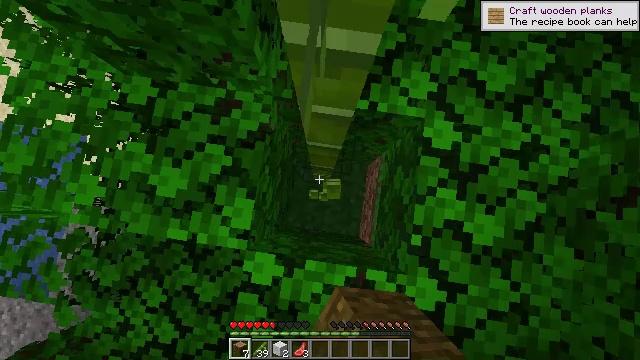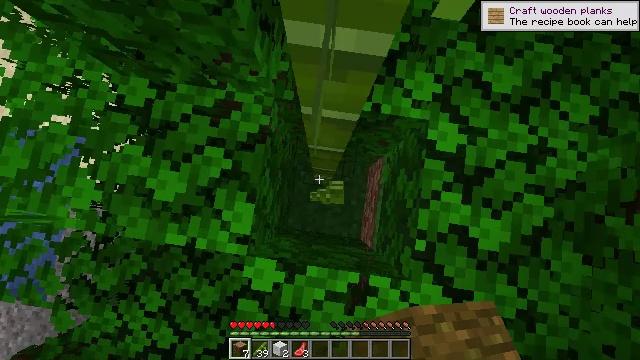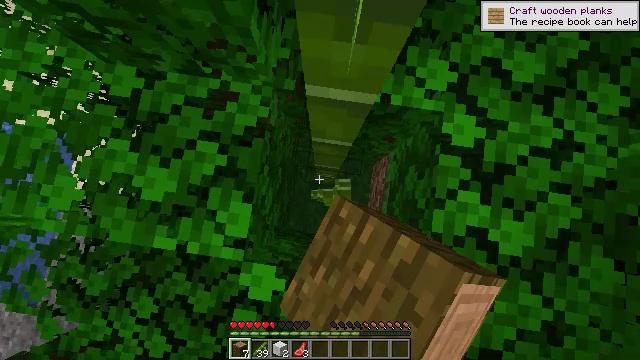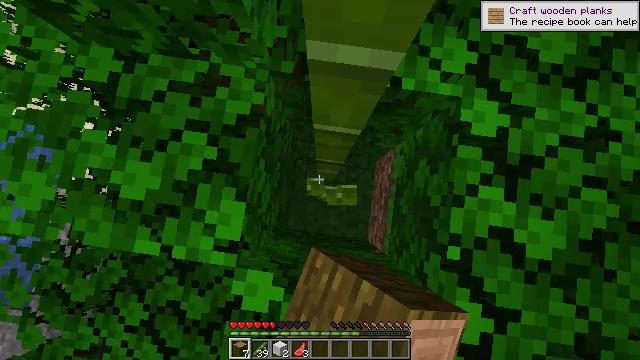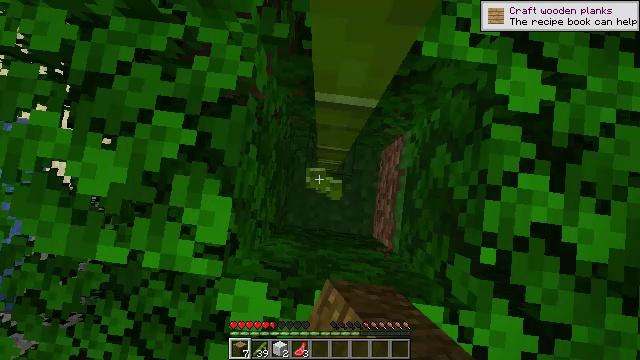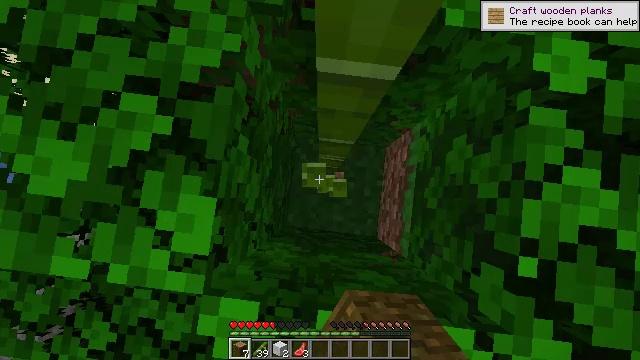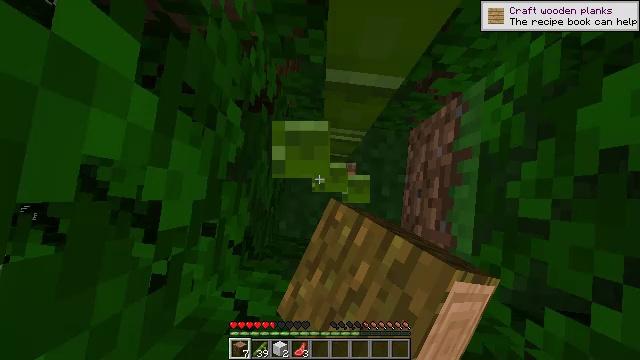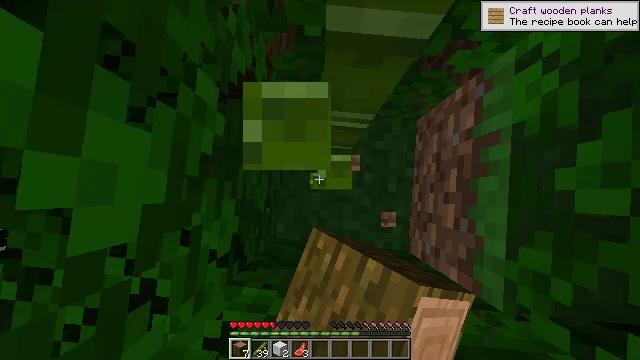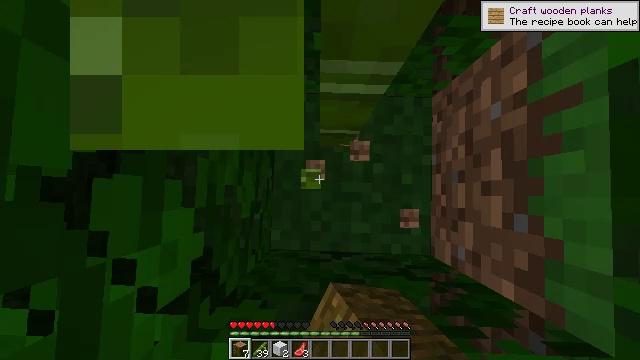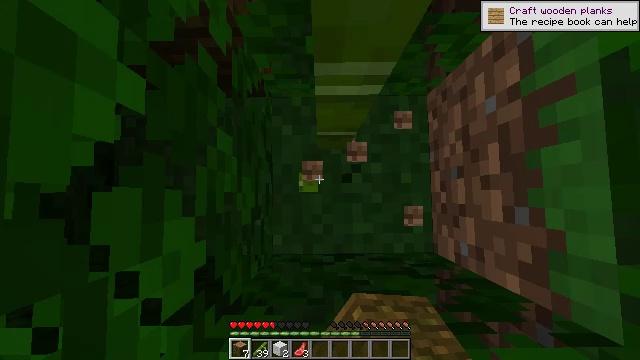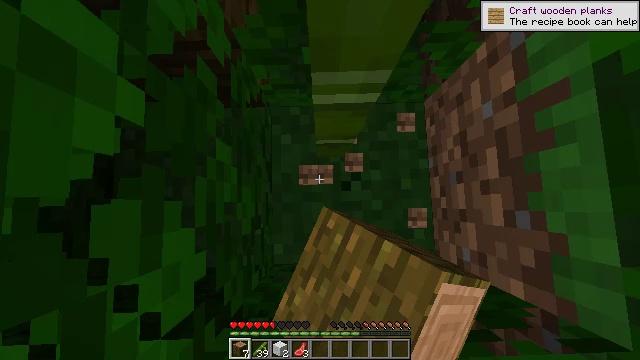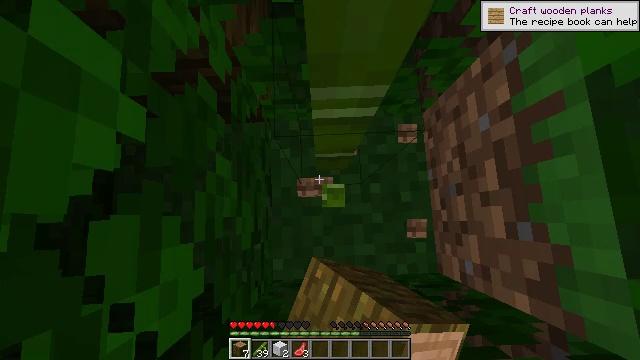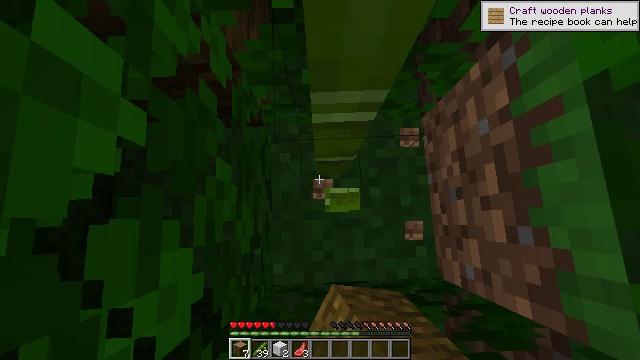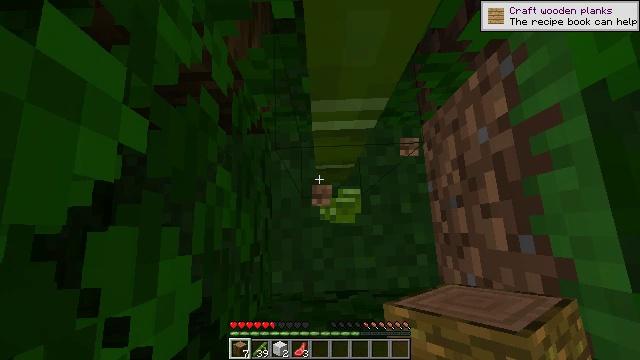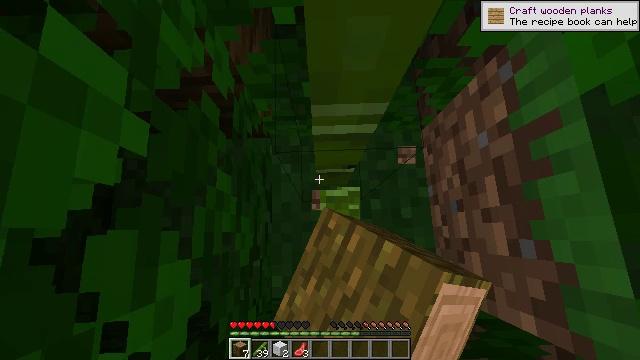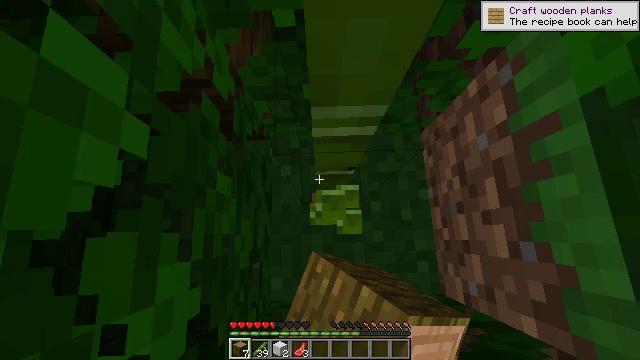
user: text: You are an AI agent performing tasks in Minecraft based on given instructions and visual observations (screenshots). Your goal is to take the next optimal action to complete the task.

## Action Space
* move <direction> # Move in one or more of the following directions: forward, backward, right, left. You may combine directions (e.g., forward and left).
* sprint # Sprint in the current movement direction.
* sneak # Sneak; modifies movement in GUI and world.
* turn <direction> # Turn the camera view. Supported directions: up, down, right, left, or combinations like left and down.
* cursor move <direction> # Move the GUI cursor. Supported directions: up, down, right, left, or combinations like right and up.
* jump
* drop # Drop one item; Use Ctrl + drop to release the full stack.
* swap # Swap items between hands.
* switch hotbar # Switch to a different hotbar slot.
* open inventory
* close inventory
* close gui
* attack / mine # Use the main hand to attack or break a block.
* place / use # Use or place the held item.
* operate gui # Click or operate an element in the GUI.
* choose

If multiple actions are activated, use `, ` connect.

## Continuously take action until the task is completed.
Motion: motion action
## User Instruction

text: Collect bamboo for crafting.
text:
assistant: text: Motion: move forward, attack / mine
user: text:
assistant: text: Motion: move forward, attack / mine
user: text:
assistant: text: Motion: move forward, attack / mine
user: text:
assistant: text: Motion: turn down, attack / mine
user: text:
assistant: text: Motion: attack / mine
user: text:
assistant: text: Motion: attack / mine
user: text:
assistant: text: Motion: turn right, attack / mine
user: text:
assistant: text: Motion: turn right, attack / mine
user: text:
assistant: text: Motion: turn right, attack / mine
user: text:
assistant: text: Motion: turn right and up, attack / mine
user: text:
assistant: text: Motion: turn up, attack / mine
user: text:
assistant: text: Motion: attack / mine
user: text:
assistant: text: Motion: turn up, attack / mine
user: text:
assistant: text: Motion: attack / mine
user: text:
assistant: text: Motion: attack / mine
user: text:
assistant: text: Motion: turn right and up, attack / mine
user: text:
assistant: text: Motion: turn right, attack / mine
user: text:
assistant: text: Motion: turn right, attack / mine
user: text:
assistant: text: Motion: attack / mine
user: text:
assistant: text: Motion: attack / mine
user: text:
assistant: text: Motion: attack / mine
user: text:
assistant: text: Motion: attack / mine
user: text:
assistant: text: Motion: attack / mine
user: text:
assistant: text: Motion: attack / mine
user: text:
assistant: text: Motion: attack / mine
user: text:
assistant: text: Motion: attack / mine
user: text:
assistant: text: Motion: attack / mine
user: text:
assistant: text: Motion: attack / mine
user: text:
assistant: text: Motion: attack / mine
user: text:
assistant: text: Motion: attack / mine